Question: I'm trying to add an overflow menu to my app, but it doesn't work like i would like.
Indeed, the overflow button is not displayed on the right corner of the screen into the action bar, but when i click on the setting button of my device (Samsung Galaxy S3) it works. A kind of tab appears at the bottom of my screen and when i select it, a popup with my four items menu is displayed at the middle of the screen.
I would like to understand how can i manage this, to get the same result as the number three in this picture :

manifest.xml :
'''
<uses-sdk
android:minSdkVersion="7"
android:targetSdkVersion="18" />
<application
android:allowBackup="true"
android:icon="@drawable/ic_launcher"
android:label="@string/app_name"
android:theme="@style/Theme.AppCompat.Light">
'''
styles.xml :
'''
<style name="AppBaseTheme" parent="Theme.AppCompat.Light">
'''
res > menu > menu_maps_styles.xml (which is my overflow menu) :
'''
<menu xmlns:android="http://schemas.android.com/apk/res/android"
xmlns:GoogleMapAndroid="http://schemas.android.com/apk/res-auto" >
<!-- Normal map -->
<item
android:id="@+id/action_normal_map"
GoogleMapAndroid:showAsAction="never"
android:title="@string/action_normal_map"/>
<!-- Satellite map -->
<item
android:id="@+id/action_satellite_map"
GoogleMapAndroid:showAsAction="never"
android:title="@string/action_satellite_map"/>
<!-- Terrain map -->
<item
android:id="@+id/action_terrain_map"
GoogleMapAndroid:showAsAction="never"
android:title="@string/action_terrain_map"/>
<!-- Hybrid map -->
<item
android:id="@+id/action_hybrid_map"
GoogleMapAndroid:showAsAction="never"
android:title="@string/action_hybrid_map"/>
</menu>
'''
MainActivity.java :
'''
@Override
public boolean onCreateOptionsMenu(Menu menu) {
MenuInflater inflater = getMenuInflater();
inflater.inflate(R.menu.menu_maps_styles, menu);
return true;
}
'''
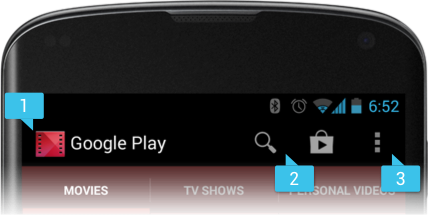
Answer: According to your orignal post, and the discussion in the comments below, the solution was to change your style as follows:
'''
<style name="AppBaseTheme" parent="@style/Theme.Holo.Light">
'''
This resolved your issue, because, your project didn't need the 'AppCompat' library:
'''
<uses-sdk
android:minSdkVersion="11"
android:targetSdkVersion="18" />
'''
However if you want to use the 'AppCompat', I let my original answer below and I suggest you to read this: <URL>.
Good dev.
---
As you can read on the Documentation:
> Notice that the showAsAction attribute above uses . This is necessary when using any XML attributes defined by the support library, because these attributes do not exist in the Android framework on older devices. So for all attributes defined by the support library.
Then, you layout must to be:
'''
<menu xmlns:android="http://schemas.android.com/apk/res/android"
xmlns:yourapp="http://schemas.android.com/apk/res-auto" >
<!-- Normal map -->
<item
android:id="@+id/action_normal_map"
yourapp:showAsAction="never"
android:orderInCategory="1"
android:title="@string/action_normal_map"/>
<!-- Satellite map -->
<item
android:id="@+id/action_satellite_map"
yourapp:showAsAction="never"
android:orderInCategory="2"
android:title="@string/action_satellite_map"/>
<!-- Terrain map -->
<item
android:id="@+id/action_terrain_map"
yourapp:showAsAction="never"
android:orderInCategory="3"
android:title="@string/action_terrain_map"/>
<!-- Hybrid map -->
<item
android:id="@+id/action_hybrid_map"
yourapp:showAsAction="never"
android:orderInCategory="4"
android:title="@string/action_hybrid_map"/>
</menu>
'''
(<URL> The onCreateOptionsMenu method:
'''
@Override
public boolean onCreateOptionsMenu(Menu menu) {
MenuInflater inflater = getMenuInflater();
inflater.inflate(R.menu.menu_maps_styles, menu);
return true;
}
'''
Your (id a_More) is useless because the overflow menu button is implemented via the extension of the class. It's an automatic widget.
Also, make sure your 'ActionBarActivity' and you have :
- - - -
Make also sure that you have updated the last version of SDK.
Your theme needs to be as follows:
'''
<style name="AppBaseTheme" parent="@style/Theme.AppCompat.Light">
'''
And now, you can if you want, use the AppCompat on API 7 and higher:
'''
<uses-sdk
android:minSdkVersion="7"
android:targetSdkVersion="18" />
'''